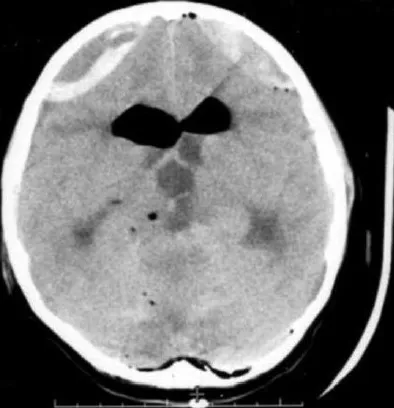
Brain CT showing acute EDHs following reoperation in the bifrontal areas and pneumoventricle in bilateral frontal horns.
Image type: radiology (ct)